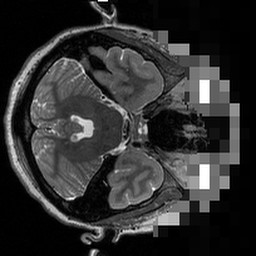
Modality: T2w
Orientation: axial
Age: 33
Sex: female
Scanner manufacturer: siemens
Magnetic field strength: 3 T
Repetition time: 3.39 s
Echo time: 0.39 s